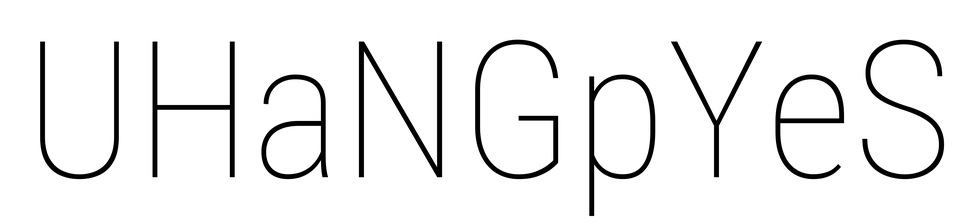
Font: Roboto_Condensed_Thin